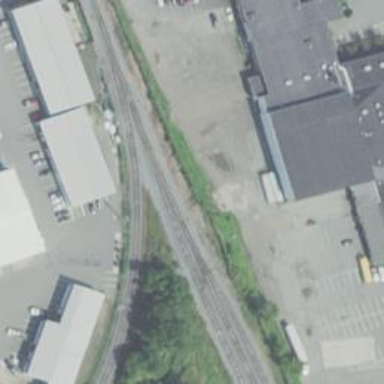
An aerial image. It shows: Railway track.